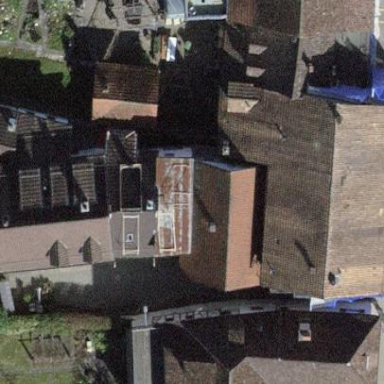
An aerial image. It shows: Terrace building.